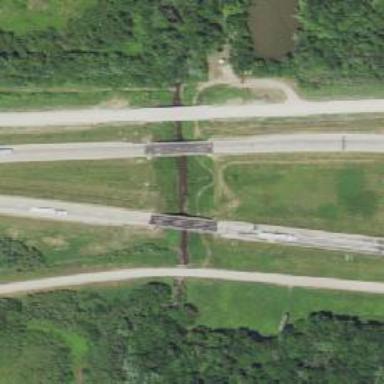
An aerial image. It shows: Bridge crossing over highway trunk expressway.